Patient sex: F
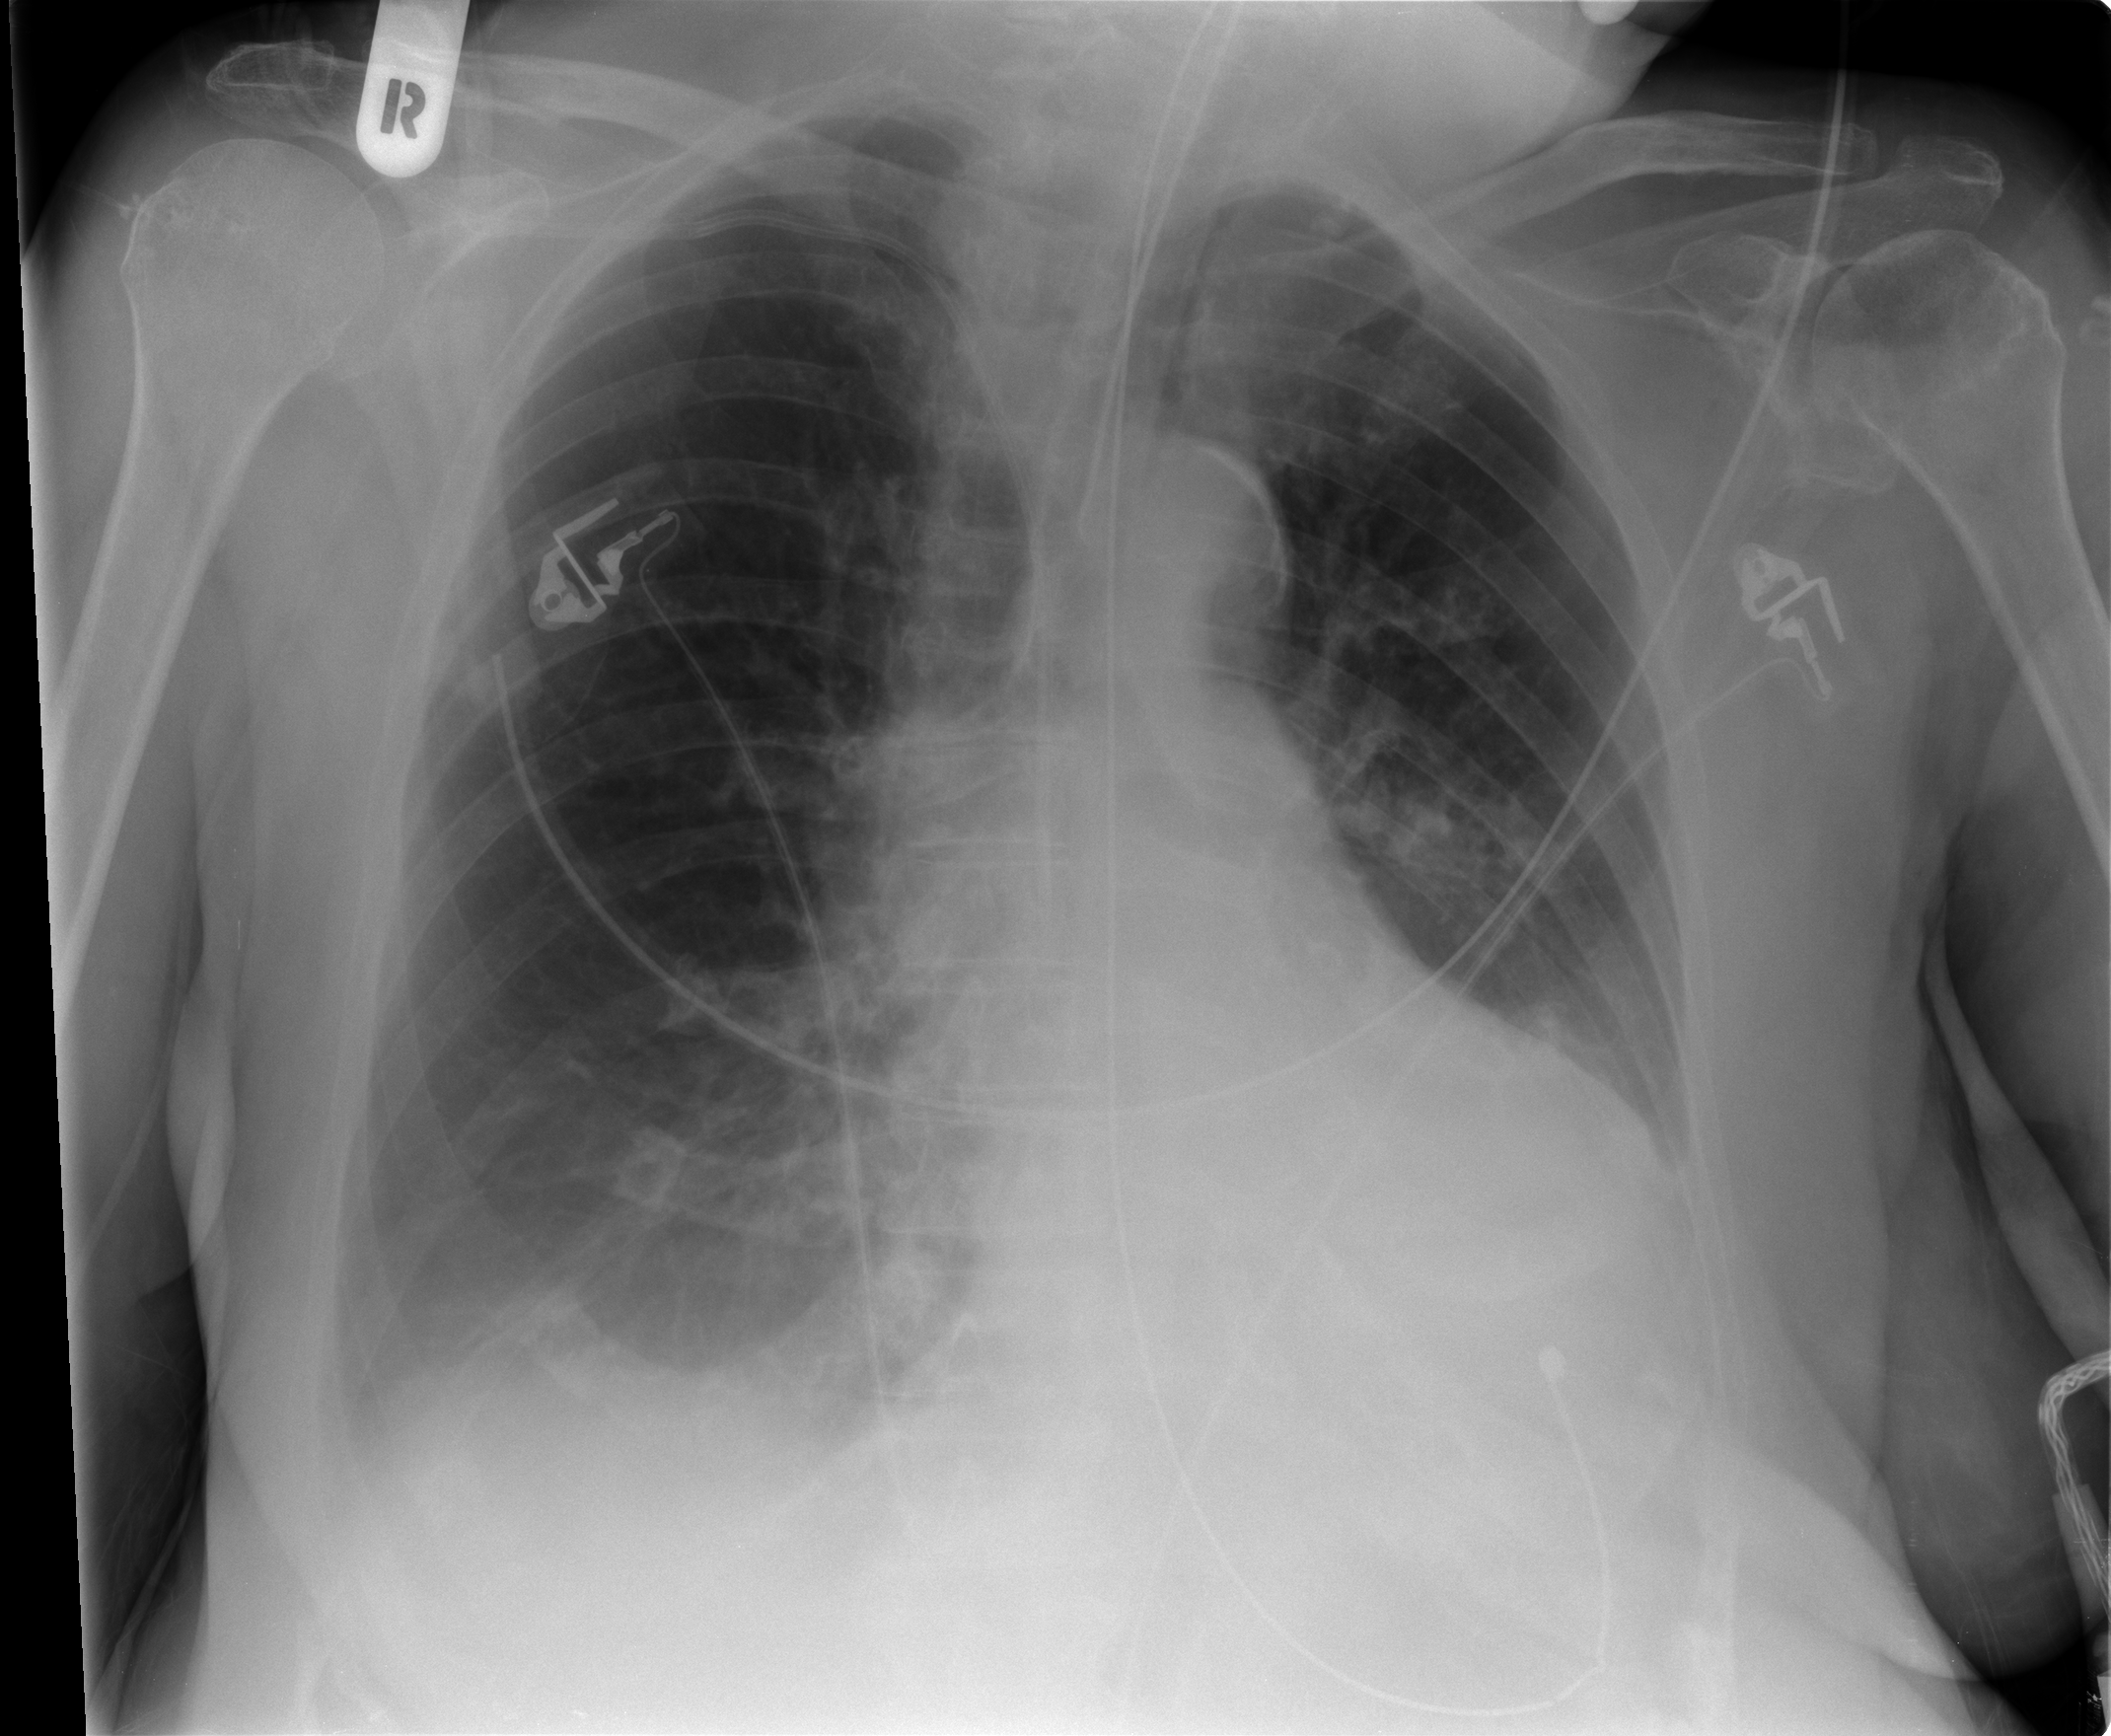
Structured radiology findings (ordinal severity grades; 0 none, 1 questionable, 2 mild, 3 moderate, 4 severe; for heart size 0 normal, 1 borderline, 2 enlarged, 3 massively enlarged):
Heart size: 0
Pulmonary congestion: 0
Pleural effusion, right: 2
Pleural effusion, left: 2
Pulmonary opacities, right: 1
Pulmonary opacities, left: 0
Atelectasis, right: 2
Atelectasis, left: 2